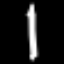
Label: pencil